Current action and preconditions to check: trajectory_clear

Your task: For each precondition in the list above, predict whether it will hold at this action.

Consider the current scene as observed from the mobile robot's camera, and analyze the predicted future states of all dynamic agents (e.g., people, animals, vehicles, or any moving entities) within the NEXT SECOND.

IMPORTANT: Only answer "very likely" if you are absolutely certain—based on strong, clear evidence—that a dynamic agent will violate the precondition in the predicted future state. Do NOT answer "very likely" for unlikely, ambiguous, or low-probability risks.

Ask yourself for each precondition: Is there a high probability, with clear and convincing evidence, that the predicted future states of any dynamic agent will interfere with the predicted future state of the currently executing action within the NEXT SECOND, causing that precondition to fail?

Assess the risk level based on these predictions. Use "likely" or "very likely" if motions create a clear risk of interference.

Use "neutral" or "improbable" if agents are nearby but their predicted paths are clearly diverging or non-conflicting.

Failure Risk Categories: "very improbable", "improbable", "neutral", "likely", "very likely"

Answer Format: Output ONLY the probability_of_failure value from these categories: "very improbable", "improbable", "neutral", "likely", "very likely"

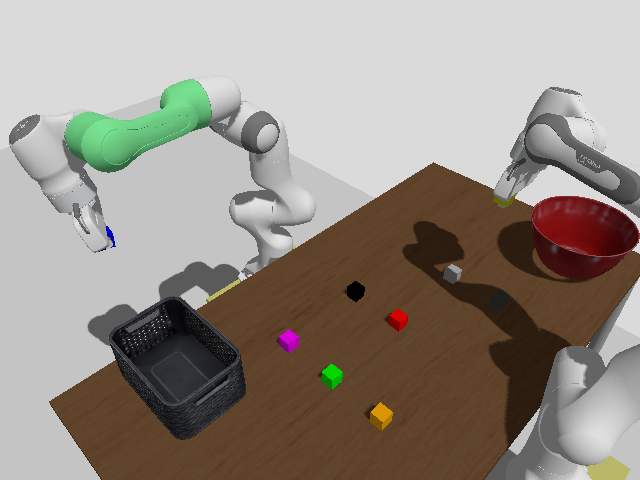

Answer: very improbable